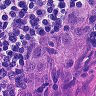
Metastatic tissue present: yes